Question: I have a 15.4GB R data.table object with 29 Million records and 135 variables. My system & R info are as follows:
'''
Windows 7 x64 on a x86_64 machine with 16GB RAM."R version 3.1.1 (2014-07-10)" on "x86_64-w64-mingw32"
'''
I get the following memory allocation error (see image)

I set my memory limits as follows:
'''
#memory.limit(size=<PHONE>)
#Change memory.limit to 40GB when using ff library
memory.limit(size=40000)
'''
My questions are the following:
1. Should I change the memory limit to 7 TB
2. Break the file into chunks and do the process?
3. Any other suggestions?
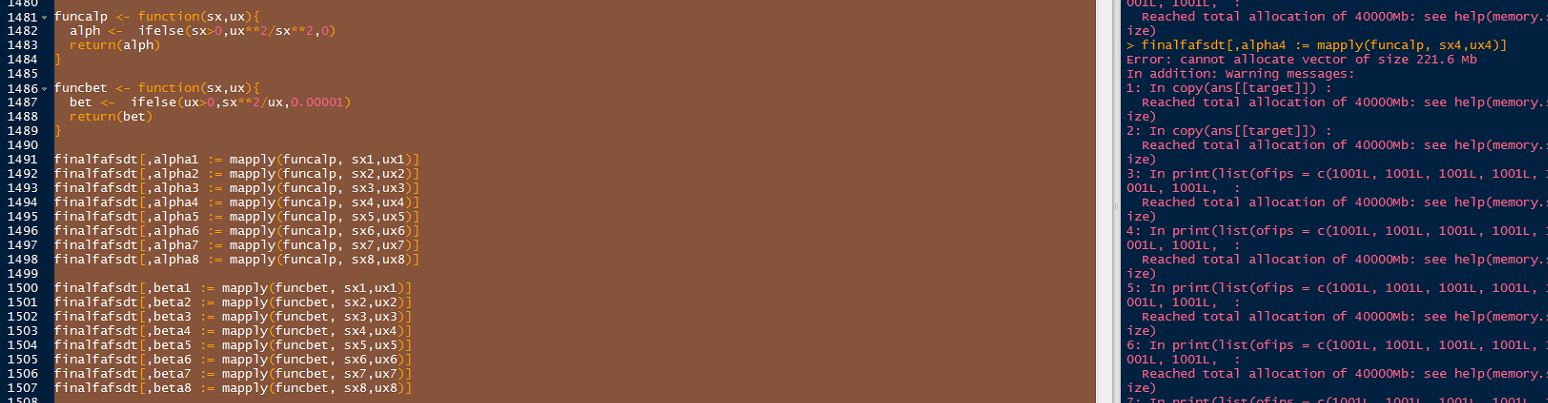
Answer: Try to profile your code to identify which statements cause the "waste of RAM":
'''
# install.packages("pryr")
library(pryr) # for memory debugging
memory.size(max = TRUE) # print max memory used so far (works only with MS Windows!)
mem_used()
gc(verbose=TRUE) # show internal memory stuff (see help for more)
# start profiling your code
Rprof( pfile <- "rprof.log", memory.profiling=TRUE) # uncomment to profile the memory consumption
# !!! Your code goes here
# Print memory statistics within your code whereever you think it is sensible
memory.size(max = TRUE)
mem_used()
gc(verbose=TRUE)
# stop profiling your code
Rprof(NULL)
summaryRprof(pfile,memory="both") # show the memory consumption profile
'''
Then evaluate the memory consumption profile...
Since your code stops with an "out of memory" exception you should reduce the input data to an amount the makes your code workable and use this input for memory profiling...